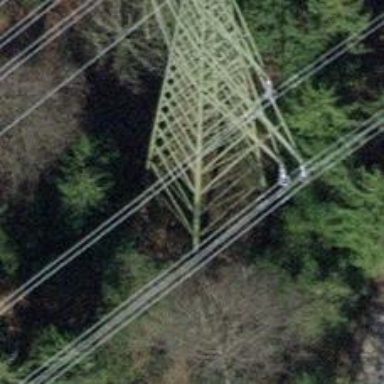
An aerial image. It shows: Power tower.